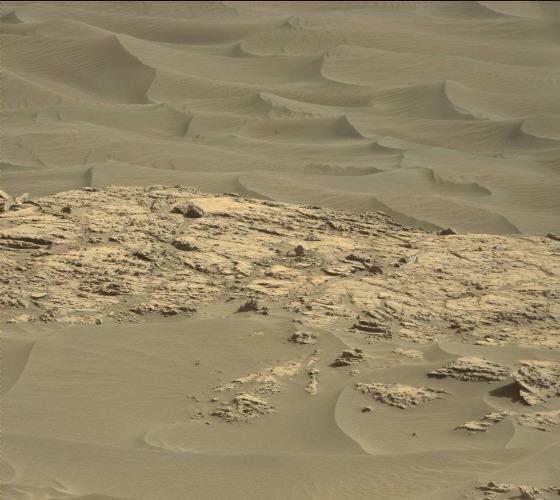
Terrain classes present: Bedrock, Gravel / Sand / Soil, Rock, Shadow